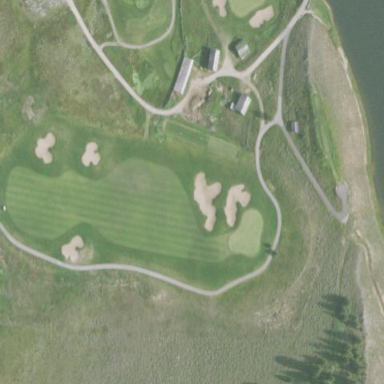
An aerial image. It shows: Lush grass fairway on golf course.